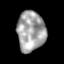
Tissue: skin
Cell type: Epithelial cells
Senescence score: 0.2408
Nuclear area (px): 1105
Mean DAPI intensity: 163.216